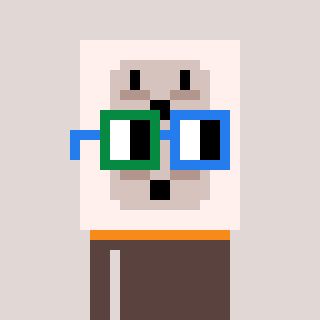
a pixel art character with square green and blue glasses, a outlet-shaped head and a darkbrown-colored body on a warm background